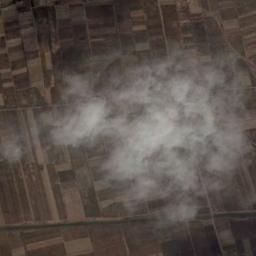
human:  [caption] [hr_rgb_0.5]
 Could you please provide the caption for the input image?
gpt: The white cloud is above bare farmland .

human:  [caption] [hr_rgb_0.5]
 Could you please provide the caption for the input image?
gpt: White clouds on the field intersecting brown and green .

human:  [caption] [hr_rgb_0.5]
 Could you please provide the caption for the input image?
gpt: The cumulus clouds are located above the khaki farmland .

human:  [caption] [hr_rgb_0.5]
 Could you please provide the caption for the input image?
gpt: A white cloud floats above the forest and river .

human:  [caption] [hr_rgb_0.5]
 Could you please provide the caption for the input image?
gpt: There are gauzy clouds over some brown farmlands .